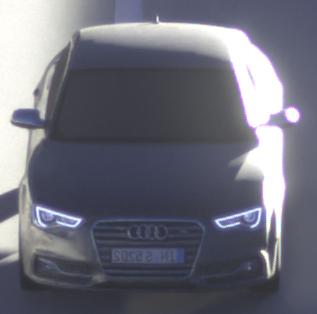
Make: Audi
Model: S5
Detailed model: F5
Model produced from: 2016
Model produced until: 2019
Doors: 2
Color: gray
Road condition: dry road
Daytime: sunrise or sunset
Contrast: high contrast